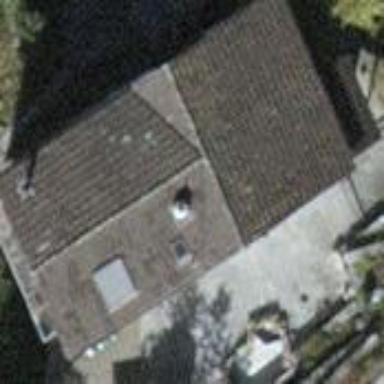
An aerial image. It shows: Simple and straightforward house.